Field crop: maize
Growth stage: 1
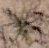
Species: salsola